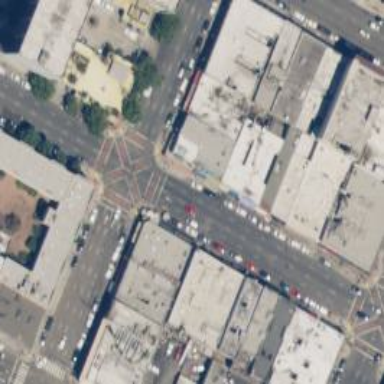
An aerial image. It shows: Junction.